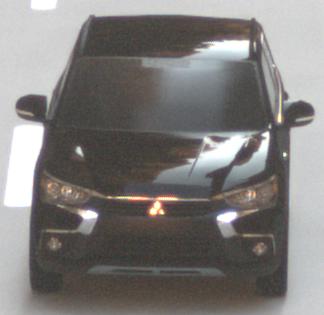
Make: Mitsubishi
Model: Outlander 2.0 Plug-In Hybrid
Detailed model: Outlander (III) Plug-In Hybrid
Model produced from: 2015/10
Model produced until: 2018/08
Doors: 5
Color: black
Road condition: dry road
Daytime: morning or afternoon
Contrast: medium contrast